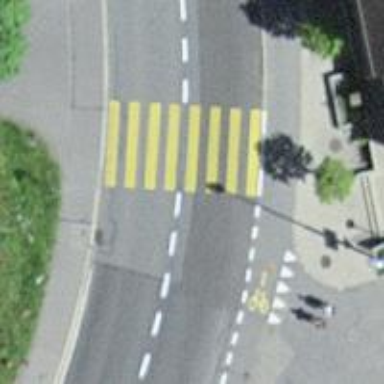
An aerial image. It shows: Zebra crossing on the road.